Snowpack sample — Buffalo Mountain, Silverthorne, Colorado, USA (2/22/26, 2:02 PM MST)
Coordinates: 39.622, -106.113
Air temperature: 33 °F
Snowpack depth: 63 cm
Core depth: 30 cm
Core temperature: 24.8 °F
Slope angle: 11°, slope face: 116°
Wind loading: low
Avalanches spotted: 0
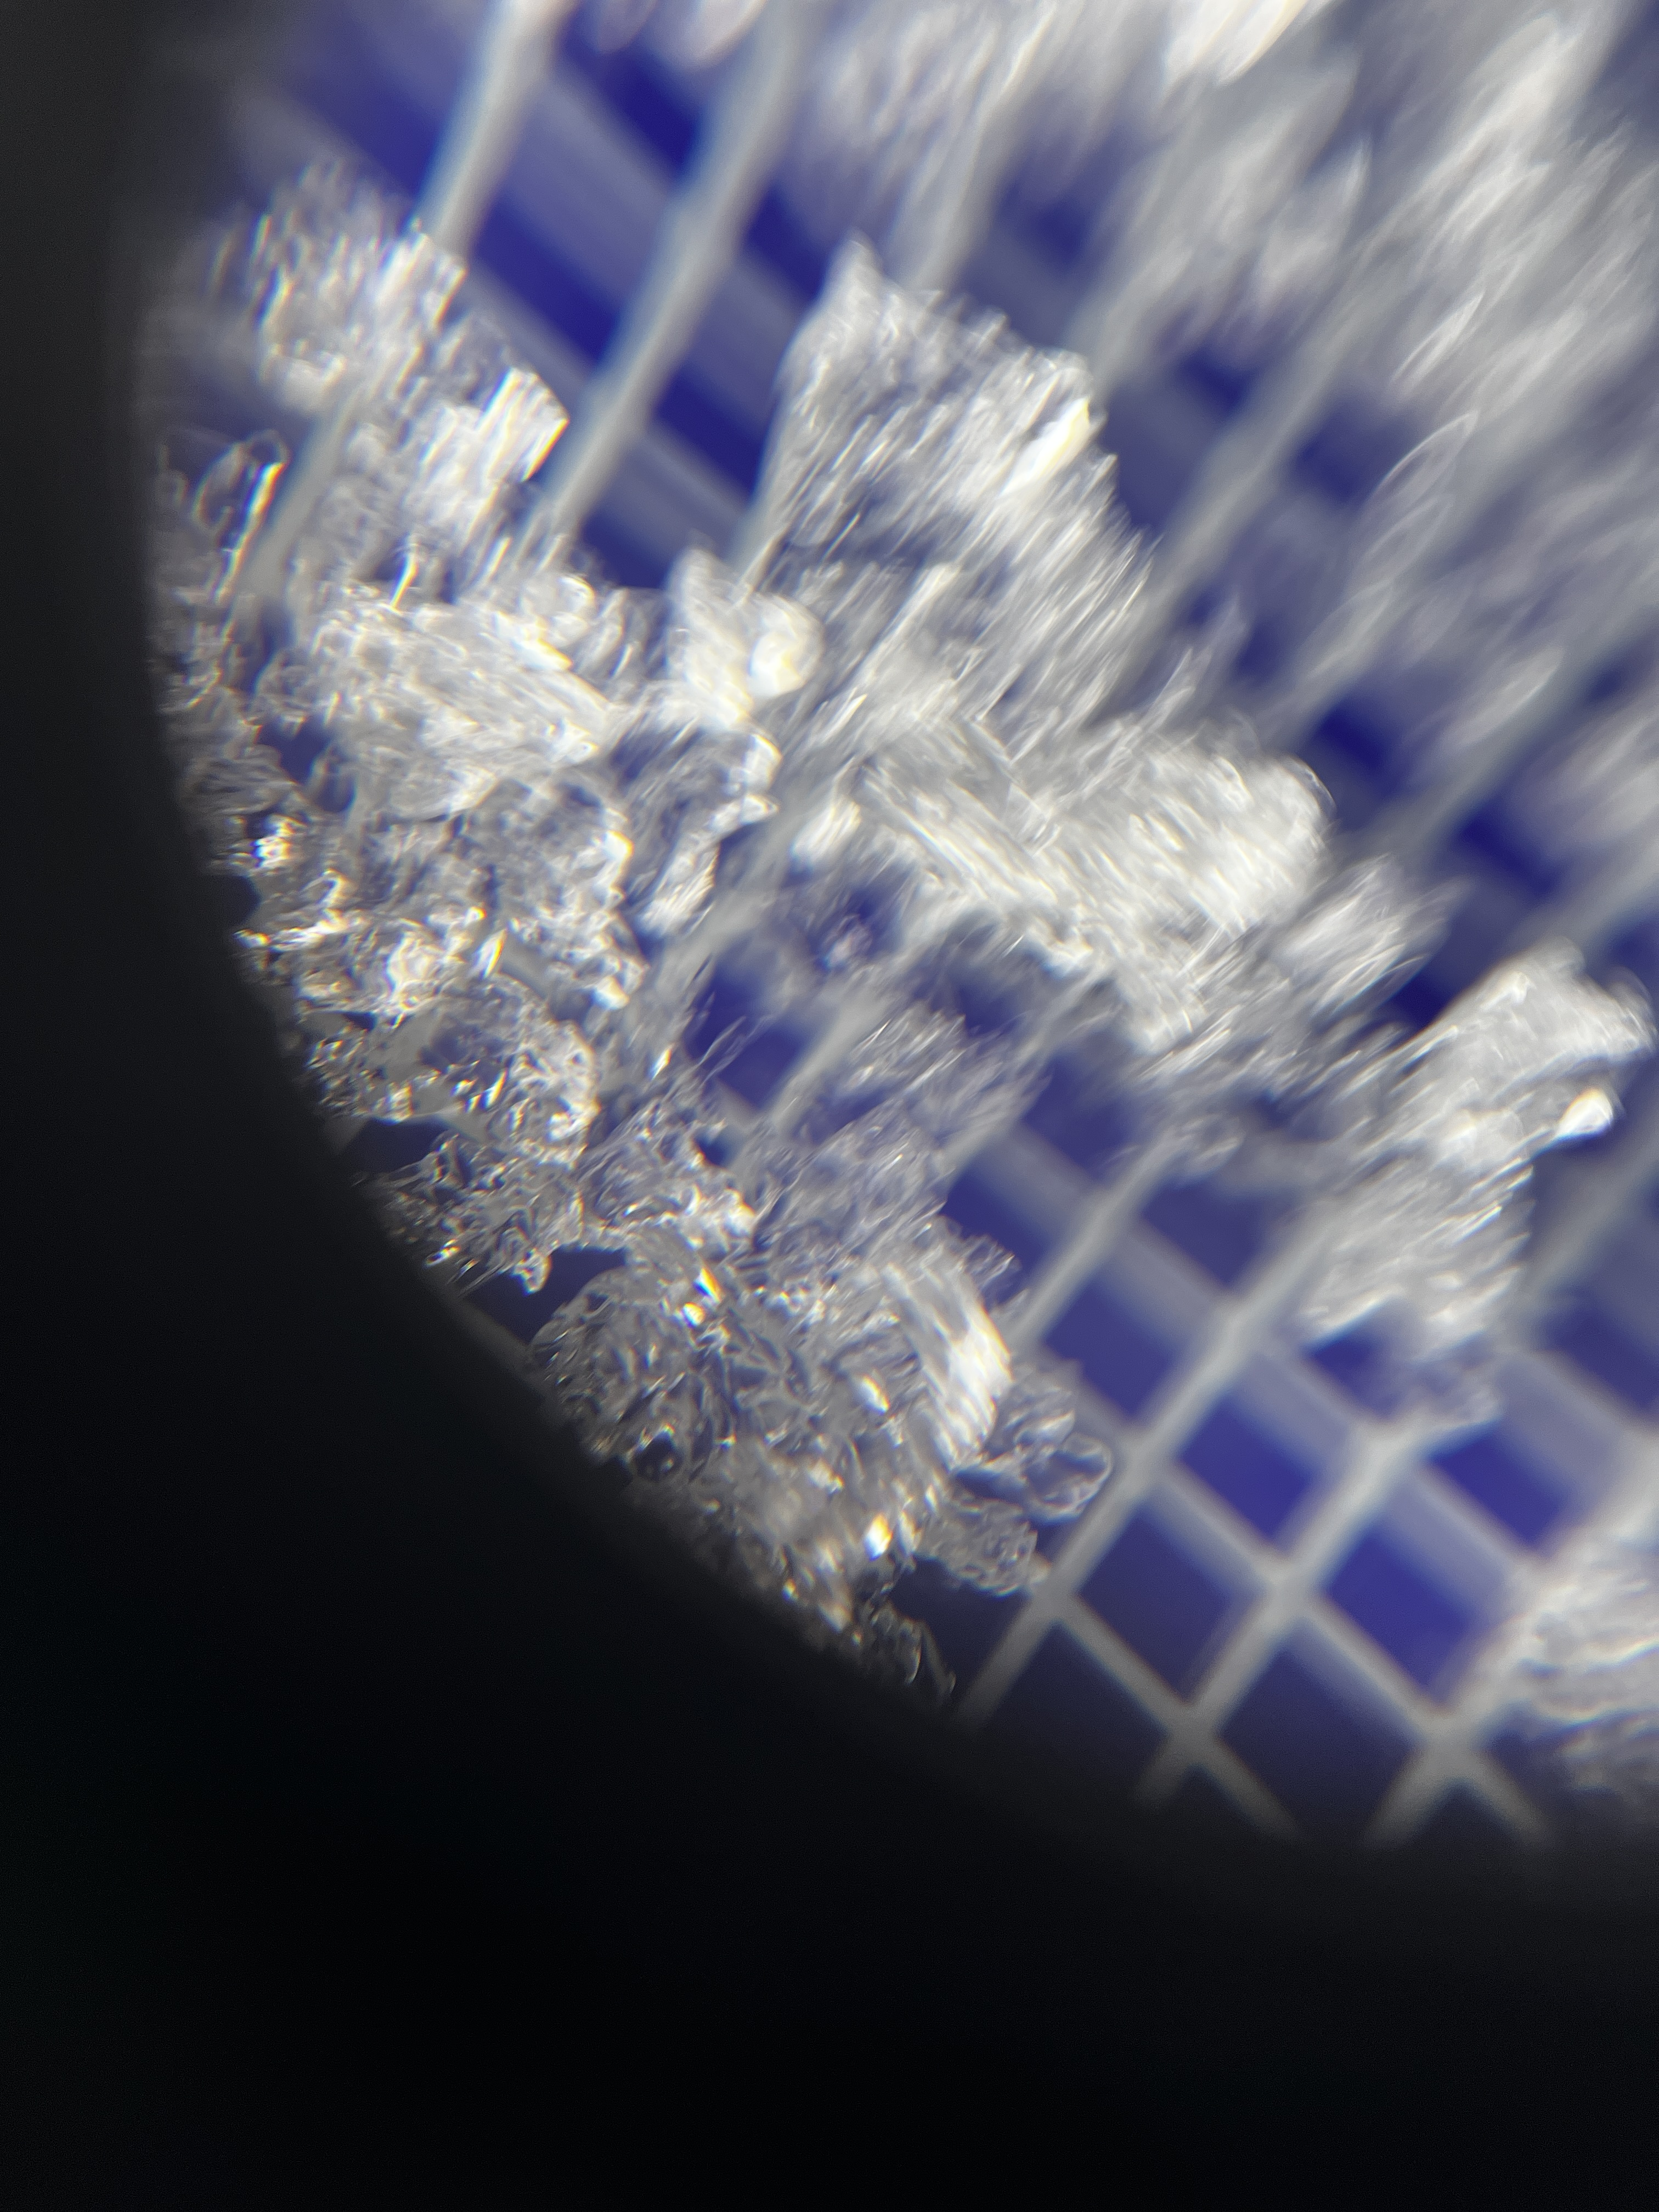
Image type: magnified_profile
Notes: In a firebreak similar to site 1, minimal wind loading with no spotted avalanches (not many faces in view though)